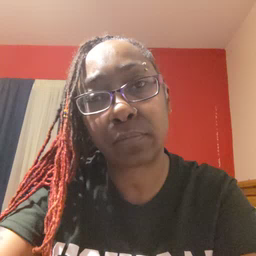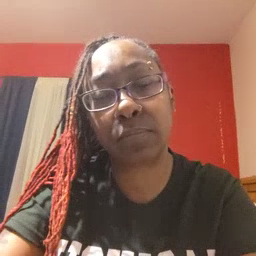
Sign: pajamas